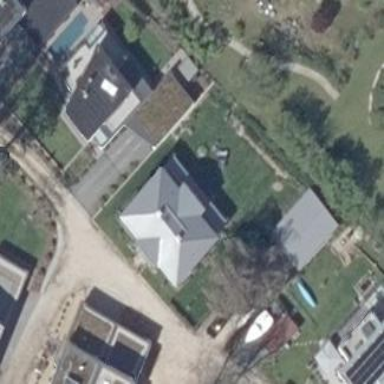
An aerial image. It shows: Simple house.